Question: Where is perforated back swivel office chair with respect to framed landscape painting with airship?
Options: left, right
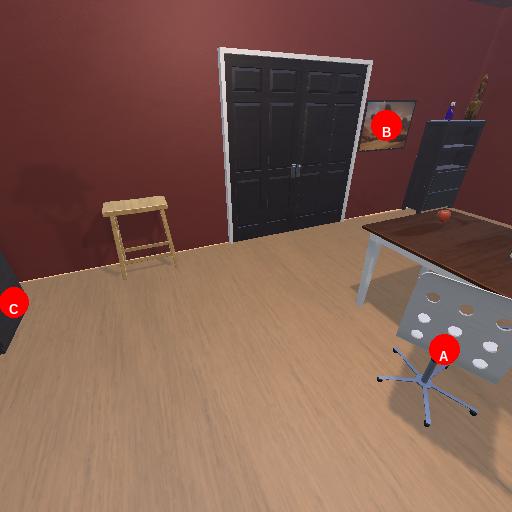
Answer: left